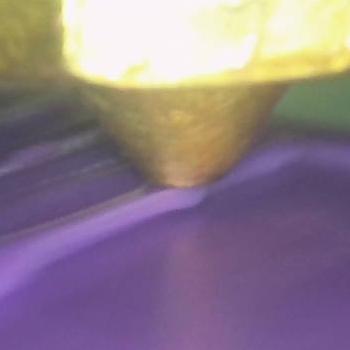
Flow rate: 265%